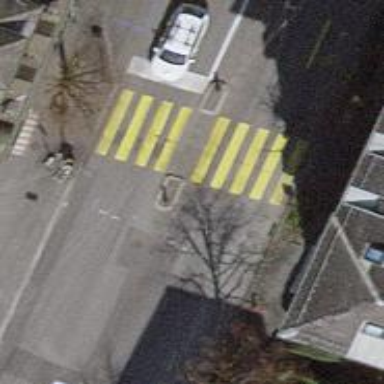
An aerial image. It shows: Marked road crossing with pedestrian island.